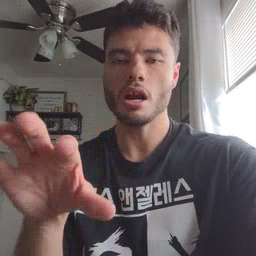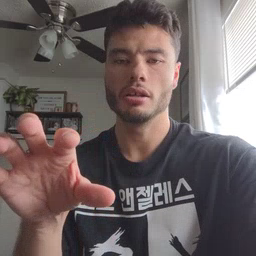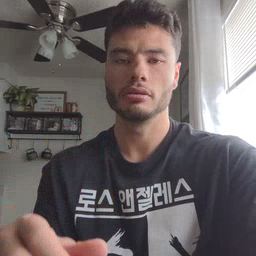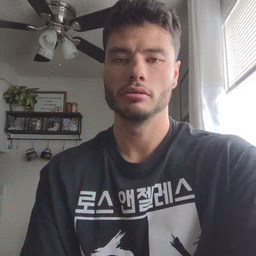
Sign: hot